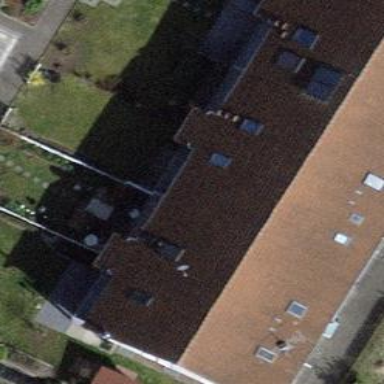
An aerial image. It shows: Terrace building.